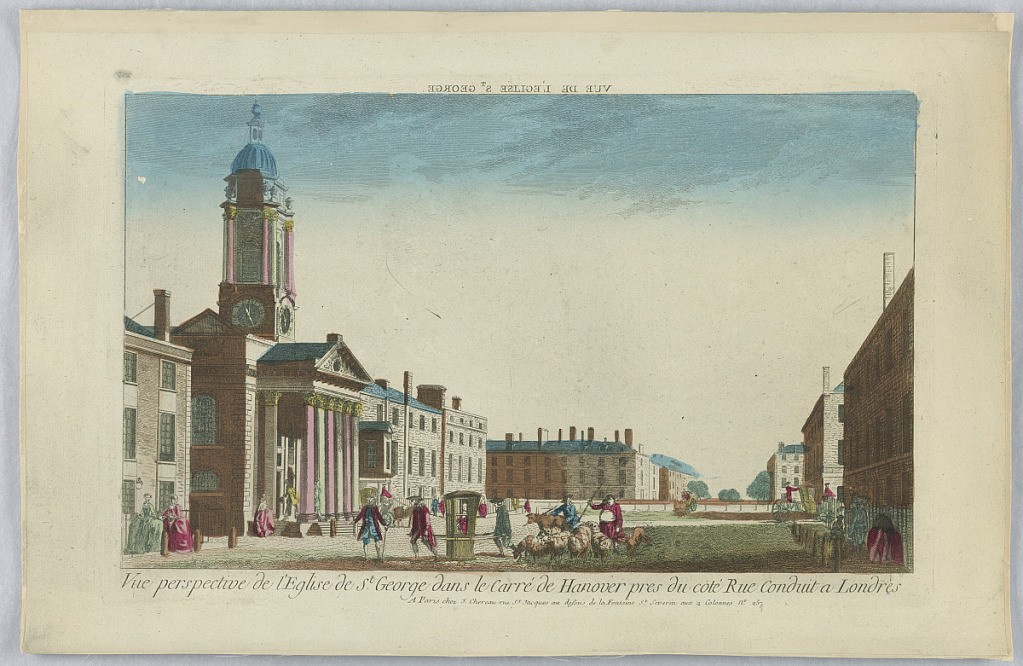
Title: Peep-Show Print
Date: mid-18th century
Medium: Engraving and brush and wash on paper
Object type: Print
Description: Peep-show print